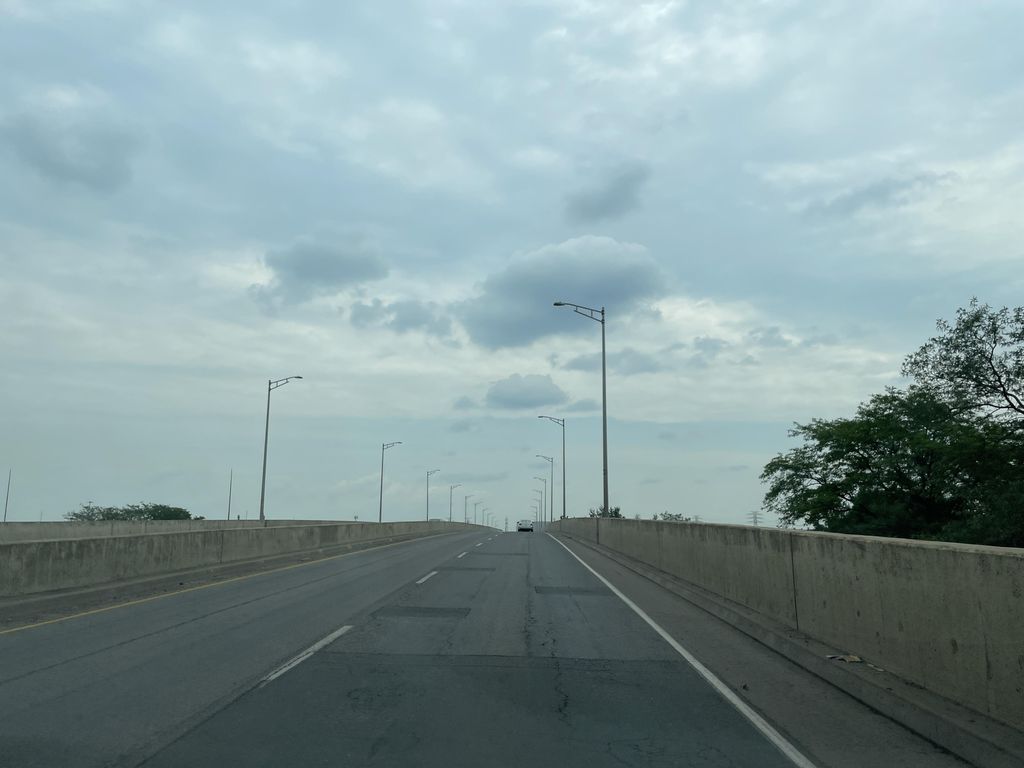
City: hamilton